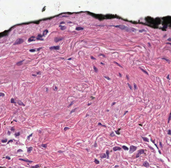
Tumor epithelial tissue: no
Tumor-associated stroma tissue: yes
Normal tissue: no